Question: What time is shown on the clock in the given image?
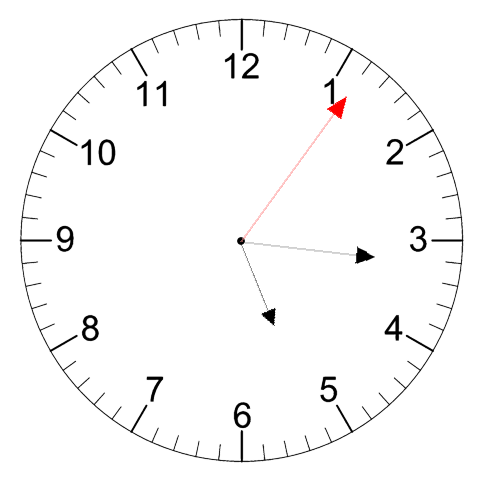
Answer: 05:16:06